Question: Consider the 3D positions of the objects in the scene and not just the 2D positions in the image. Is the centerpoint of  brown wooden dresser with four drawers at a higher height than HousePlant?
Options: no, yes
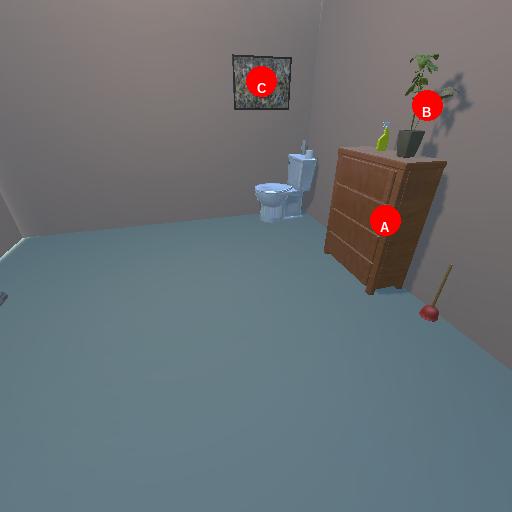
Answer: no